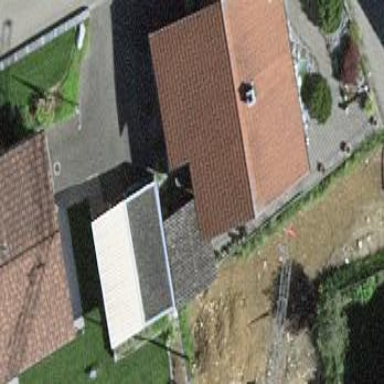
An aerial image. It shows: Residential building.